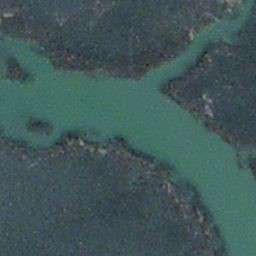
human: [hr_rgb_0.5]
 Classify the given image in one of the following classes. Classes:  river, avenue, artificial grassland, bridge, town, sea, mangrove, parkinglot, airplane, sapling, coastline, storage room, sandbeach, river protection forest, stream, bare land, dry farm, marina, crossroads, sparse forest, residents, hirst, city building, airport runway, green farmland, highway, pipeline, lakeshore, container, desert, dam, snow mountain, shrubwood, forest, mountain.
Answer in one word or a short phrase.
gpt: stream